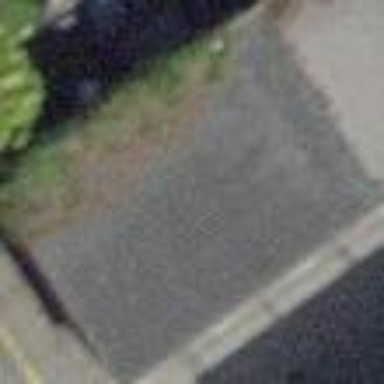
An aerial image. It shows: Group of garages.